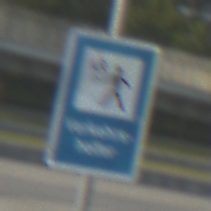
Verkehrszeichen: Verkehrshelfer
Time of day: SunriseSunset
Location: Outdoor (Urban)
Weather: Clear
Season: NotSpecified
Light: Natural